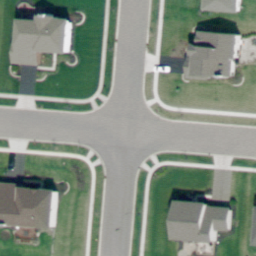
Label: intersection